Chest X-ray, AP view. Patient: 58 years old, sex M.
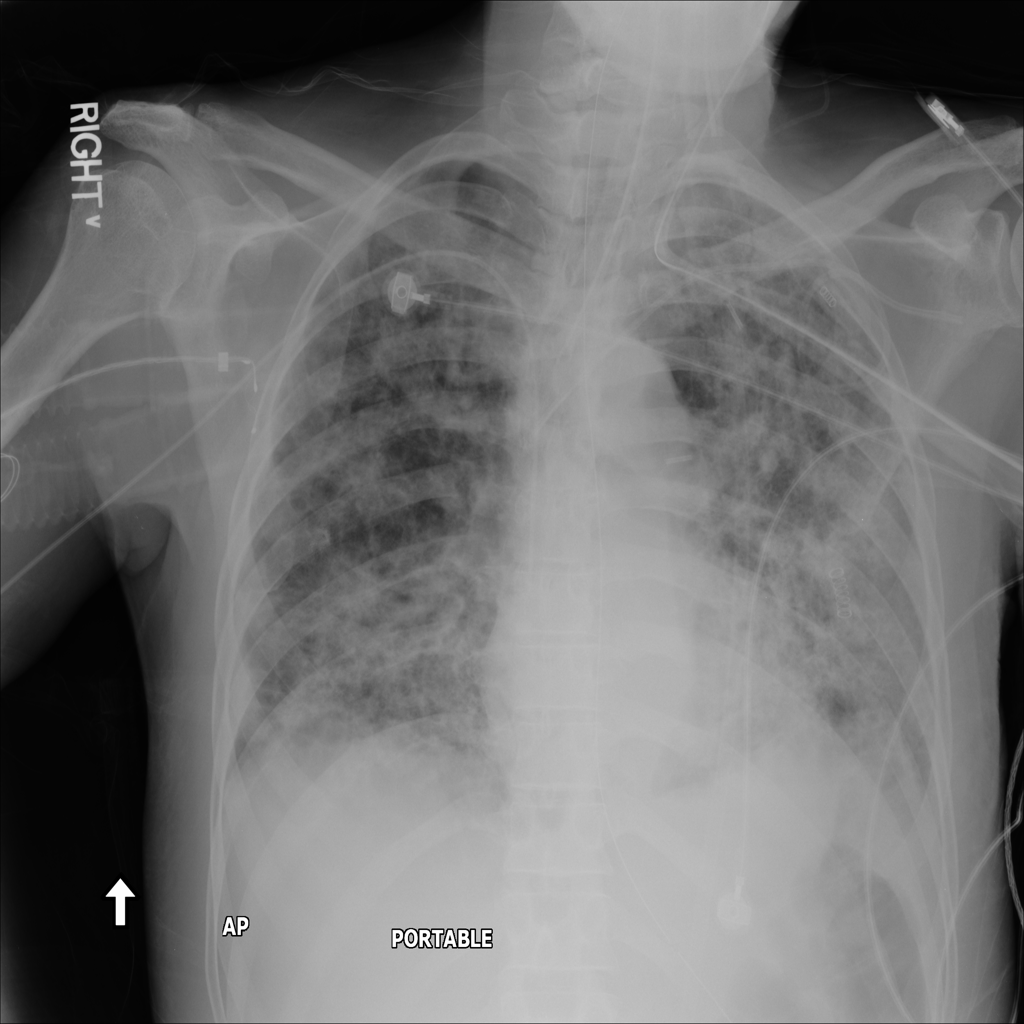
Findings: Fibrosis, Infiltration